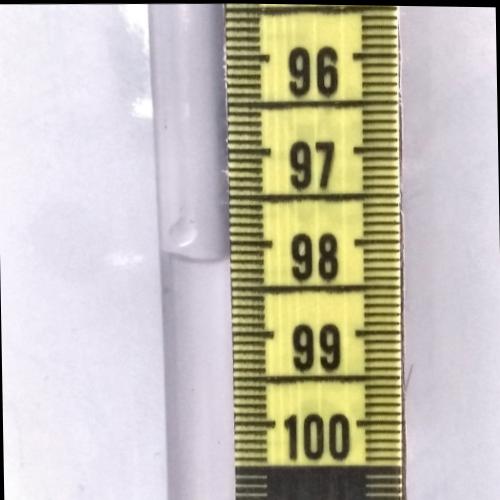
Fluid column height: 98.2 cm